Interaction volume radius: 10 \u00c5
Interaction volume height: 15 \u00c5
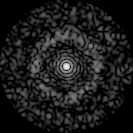
Disorder parameter: 0.8336